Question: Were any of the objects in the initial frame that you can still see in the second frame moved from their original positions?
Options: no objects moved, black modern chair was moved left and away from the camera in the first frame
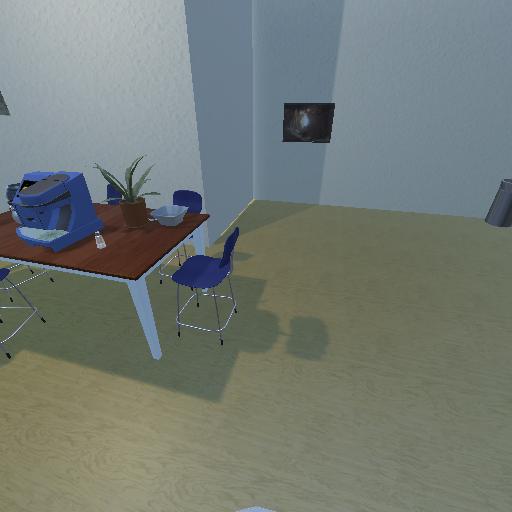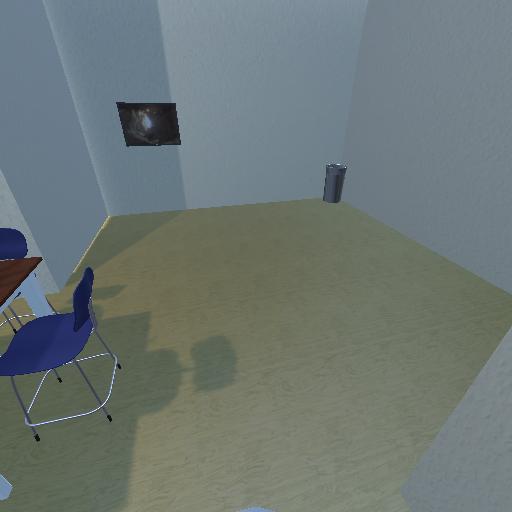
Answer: no objects moved